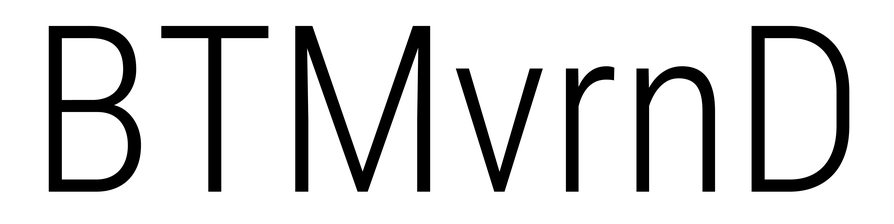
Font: Roboto_Condensed_Light